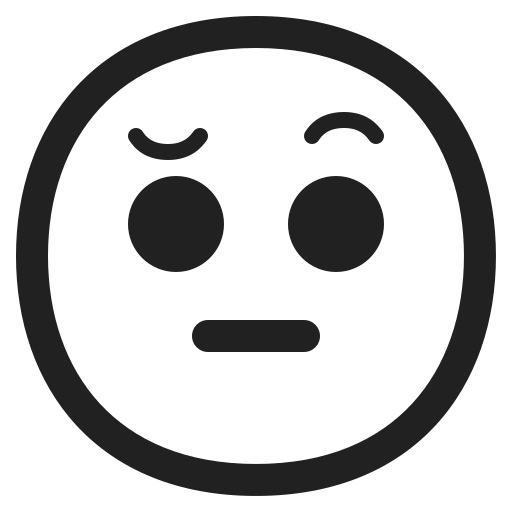
face with raised eyebrow high contrast